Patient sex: F
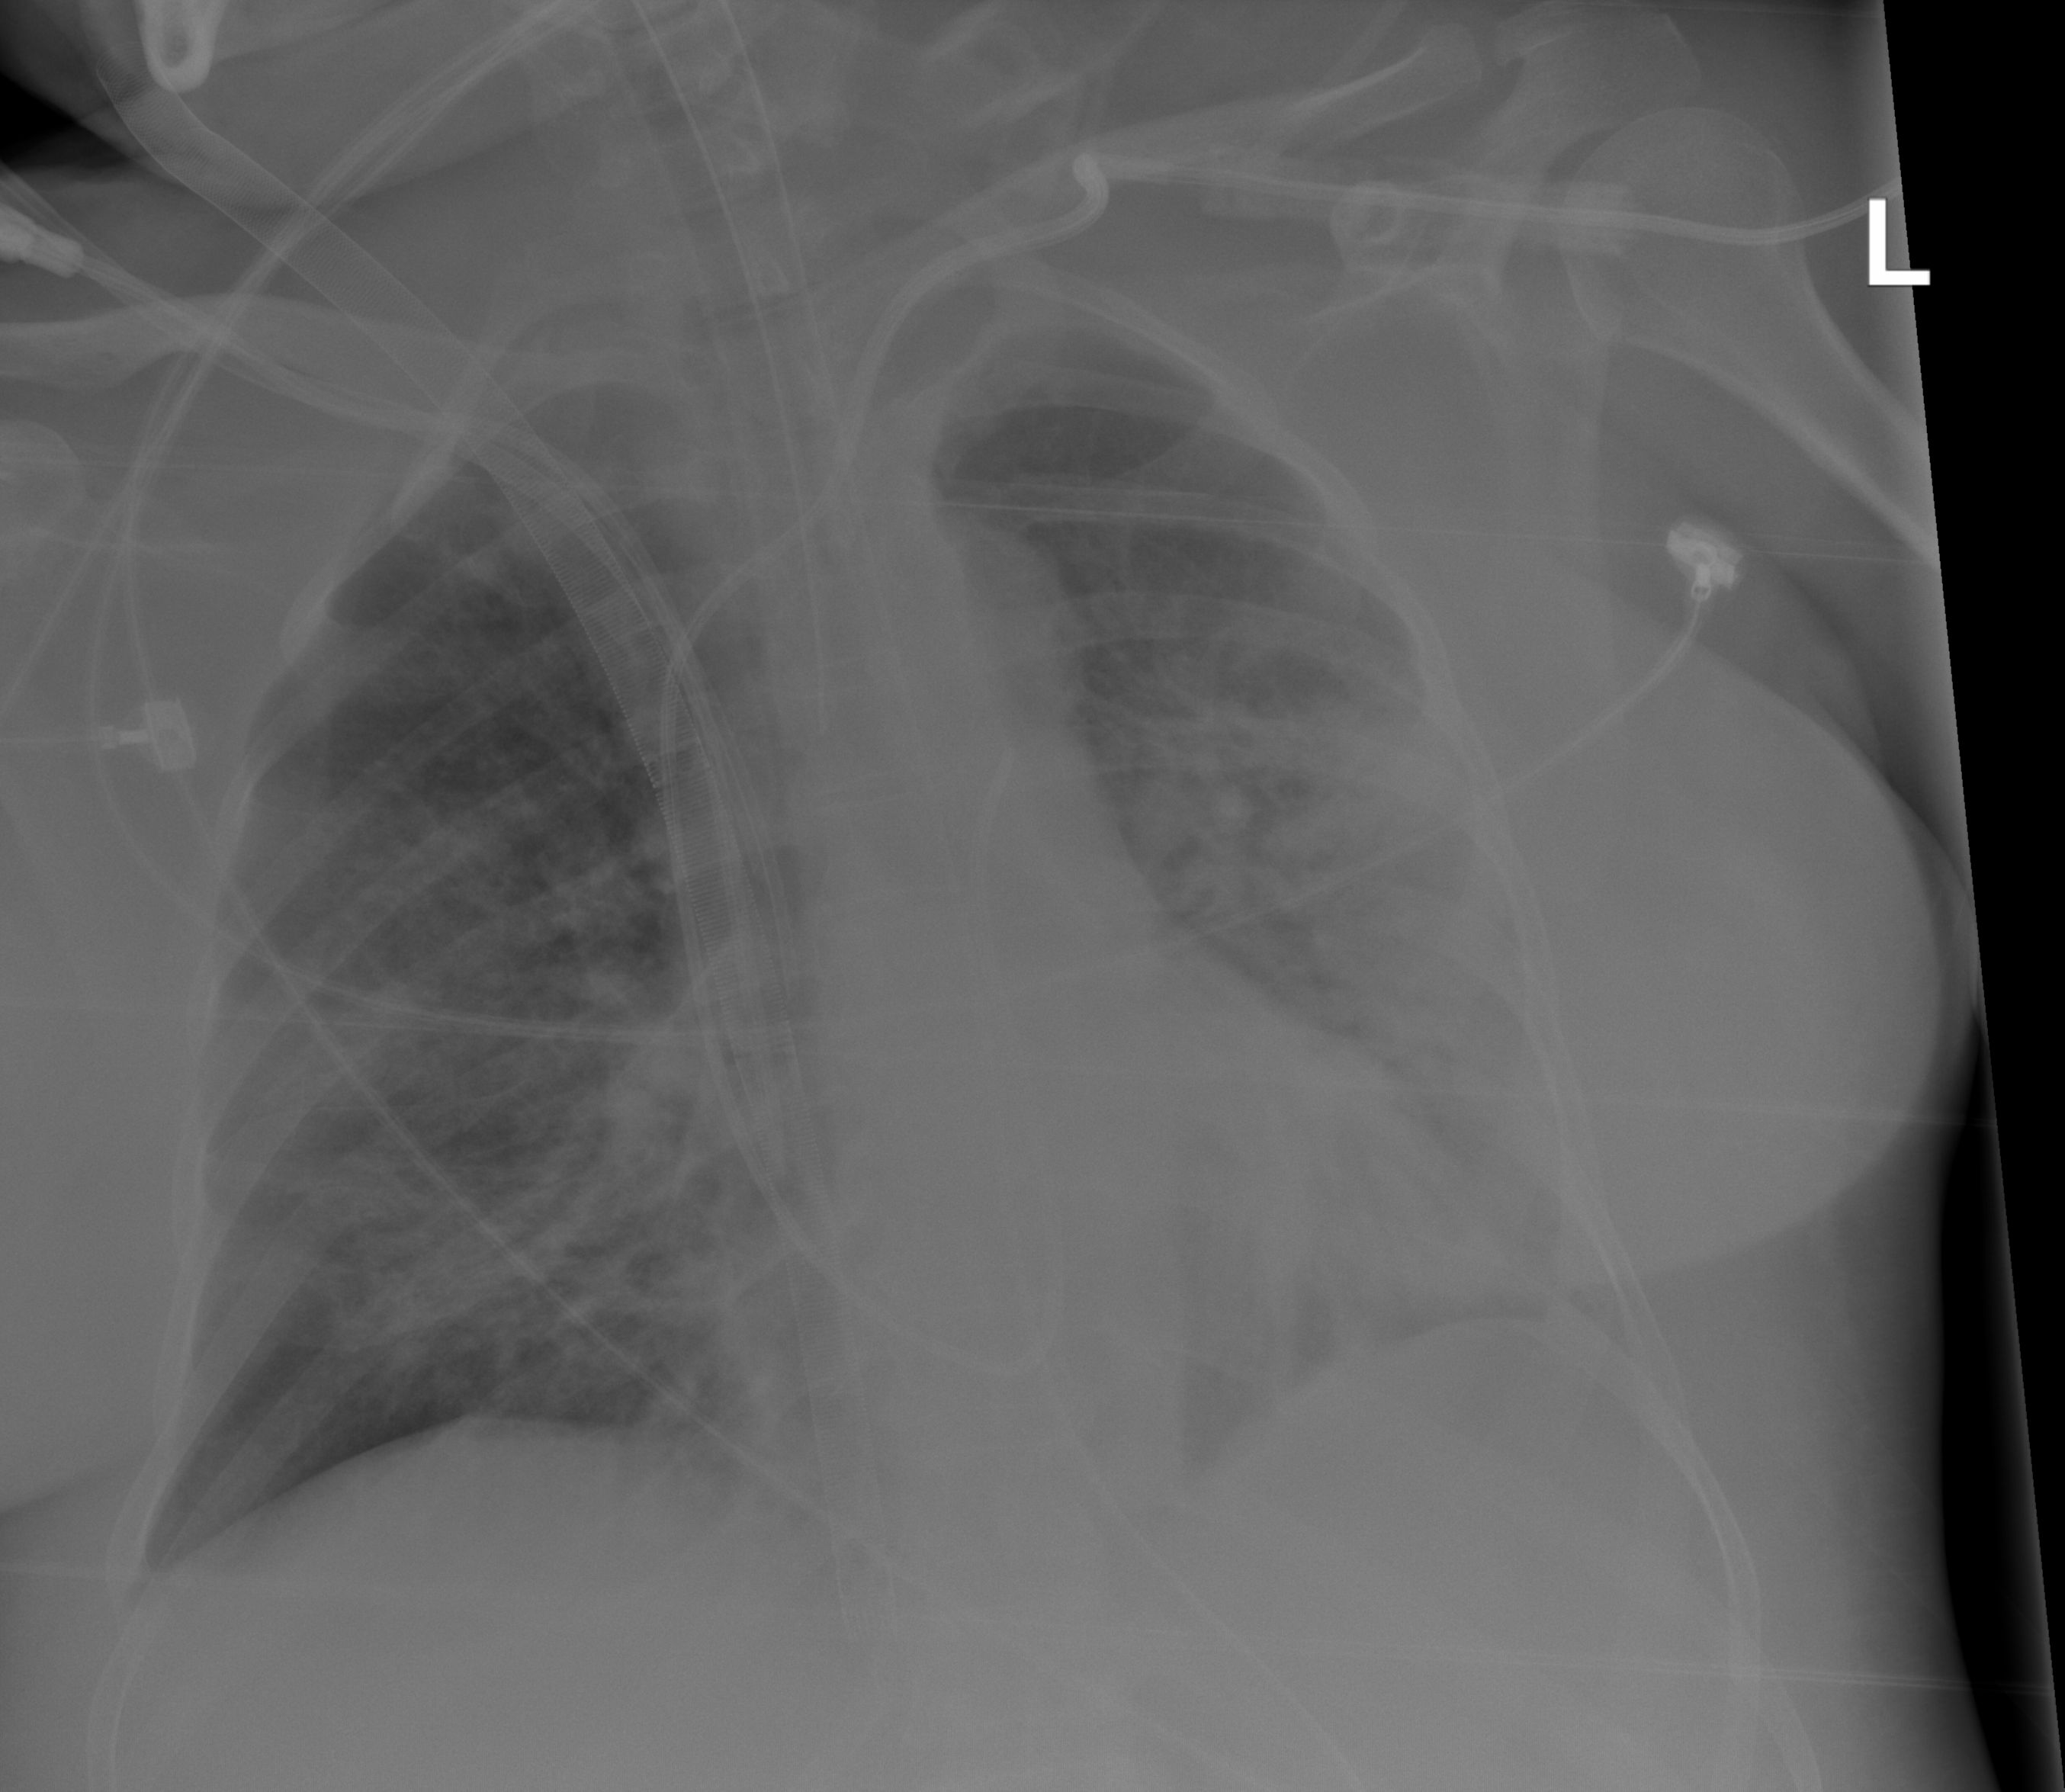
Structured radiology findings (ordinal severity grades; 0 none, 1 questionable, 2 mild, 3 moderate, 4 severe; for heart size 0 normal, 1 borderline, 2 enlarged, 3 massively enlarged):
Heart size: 0
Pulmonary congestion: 0
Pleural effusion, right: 0
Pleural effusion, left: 0
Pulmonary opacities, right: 2
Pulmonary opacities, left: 3
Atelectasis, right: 2
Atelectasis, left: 3